Question: I tried doing the process I explained in the title, and even using the user-- method I cannot get it to install or find anything. I tried both later versions and the newer versions of the requests module in python.
Before this I tried without user and it had some error involving the fact that I had Python 2.7.
Thanks to all

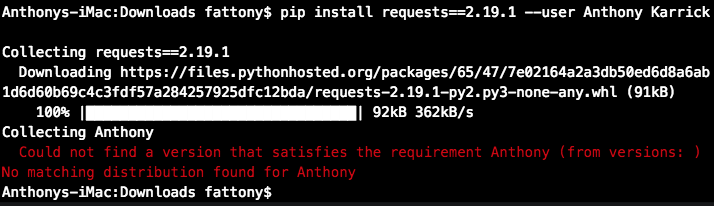
Answer: just try
'pip install --user requests'
instead of 'Anthony' type '--user'
--user makes pip install packages in your home directory instead, which doesn't require any special privileges.
<URL>
Bonus Tip: if you are using Atom, or for the sake of any editor and you are using PYTHON, you must use virtual environments. It will keep your packages clean and prevent conflict.
<URL>
<URL>